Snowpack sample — Snodgrass Mountain, Crested Butte, Colorado (2/4/25, 12:06 PM MST)
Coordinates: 38.923, -106.968
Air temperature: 35 °F
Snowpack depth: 80 cm
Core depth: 30 cm
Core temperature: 35.6 °F
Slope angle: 14°, slope face: 78°
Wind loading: low
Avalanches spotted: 0
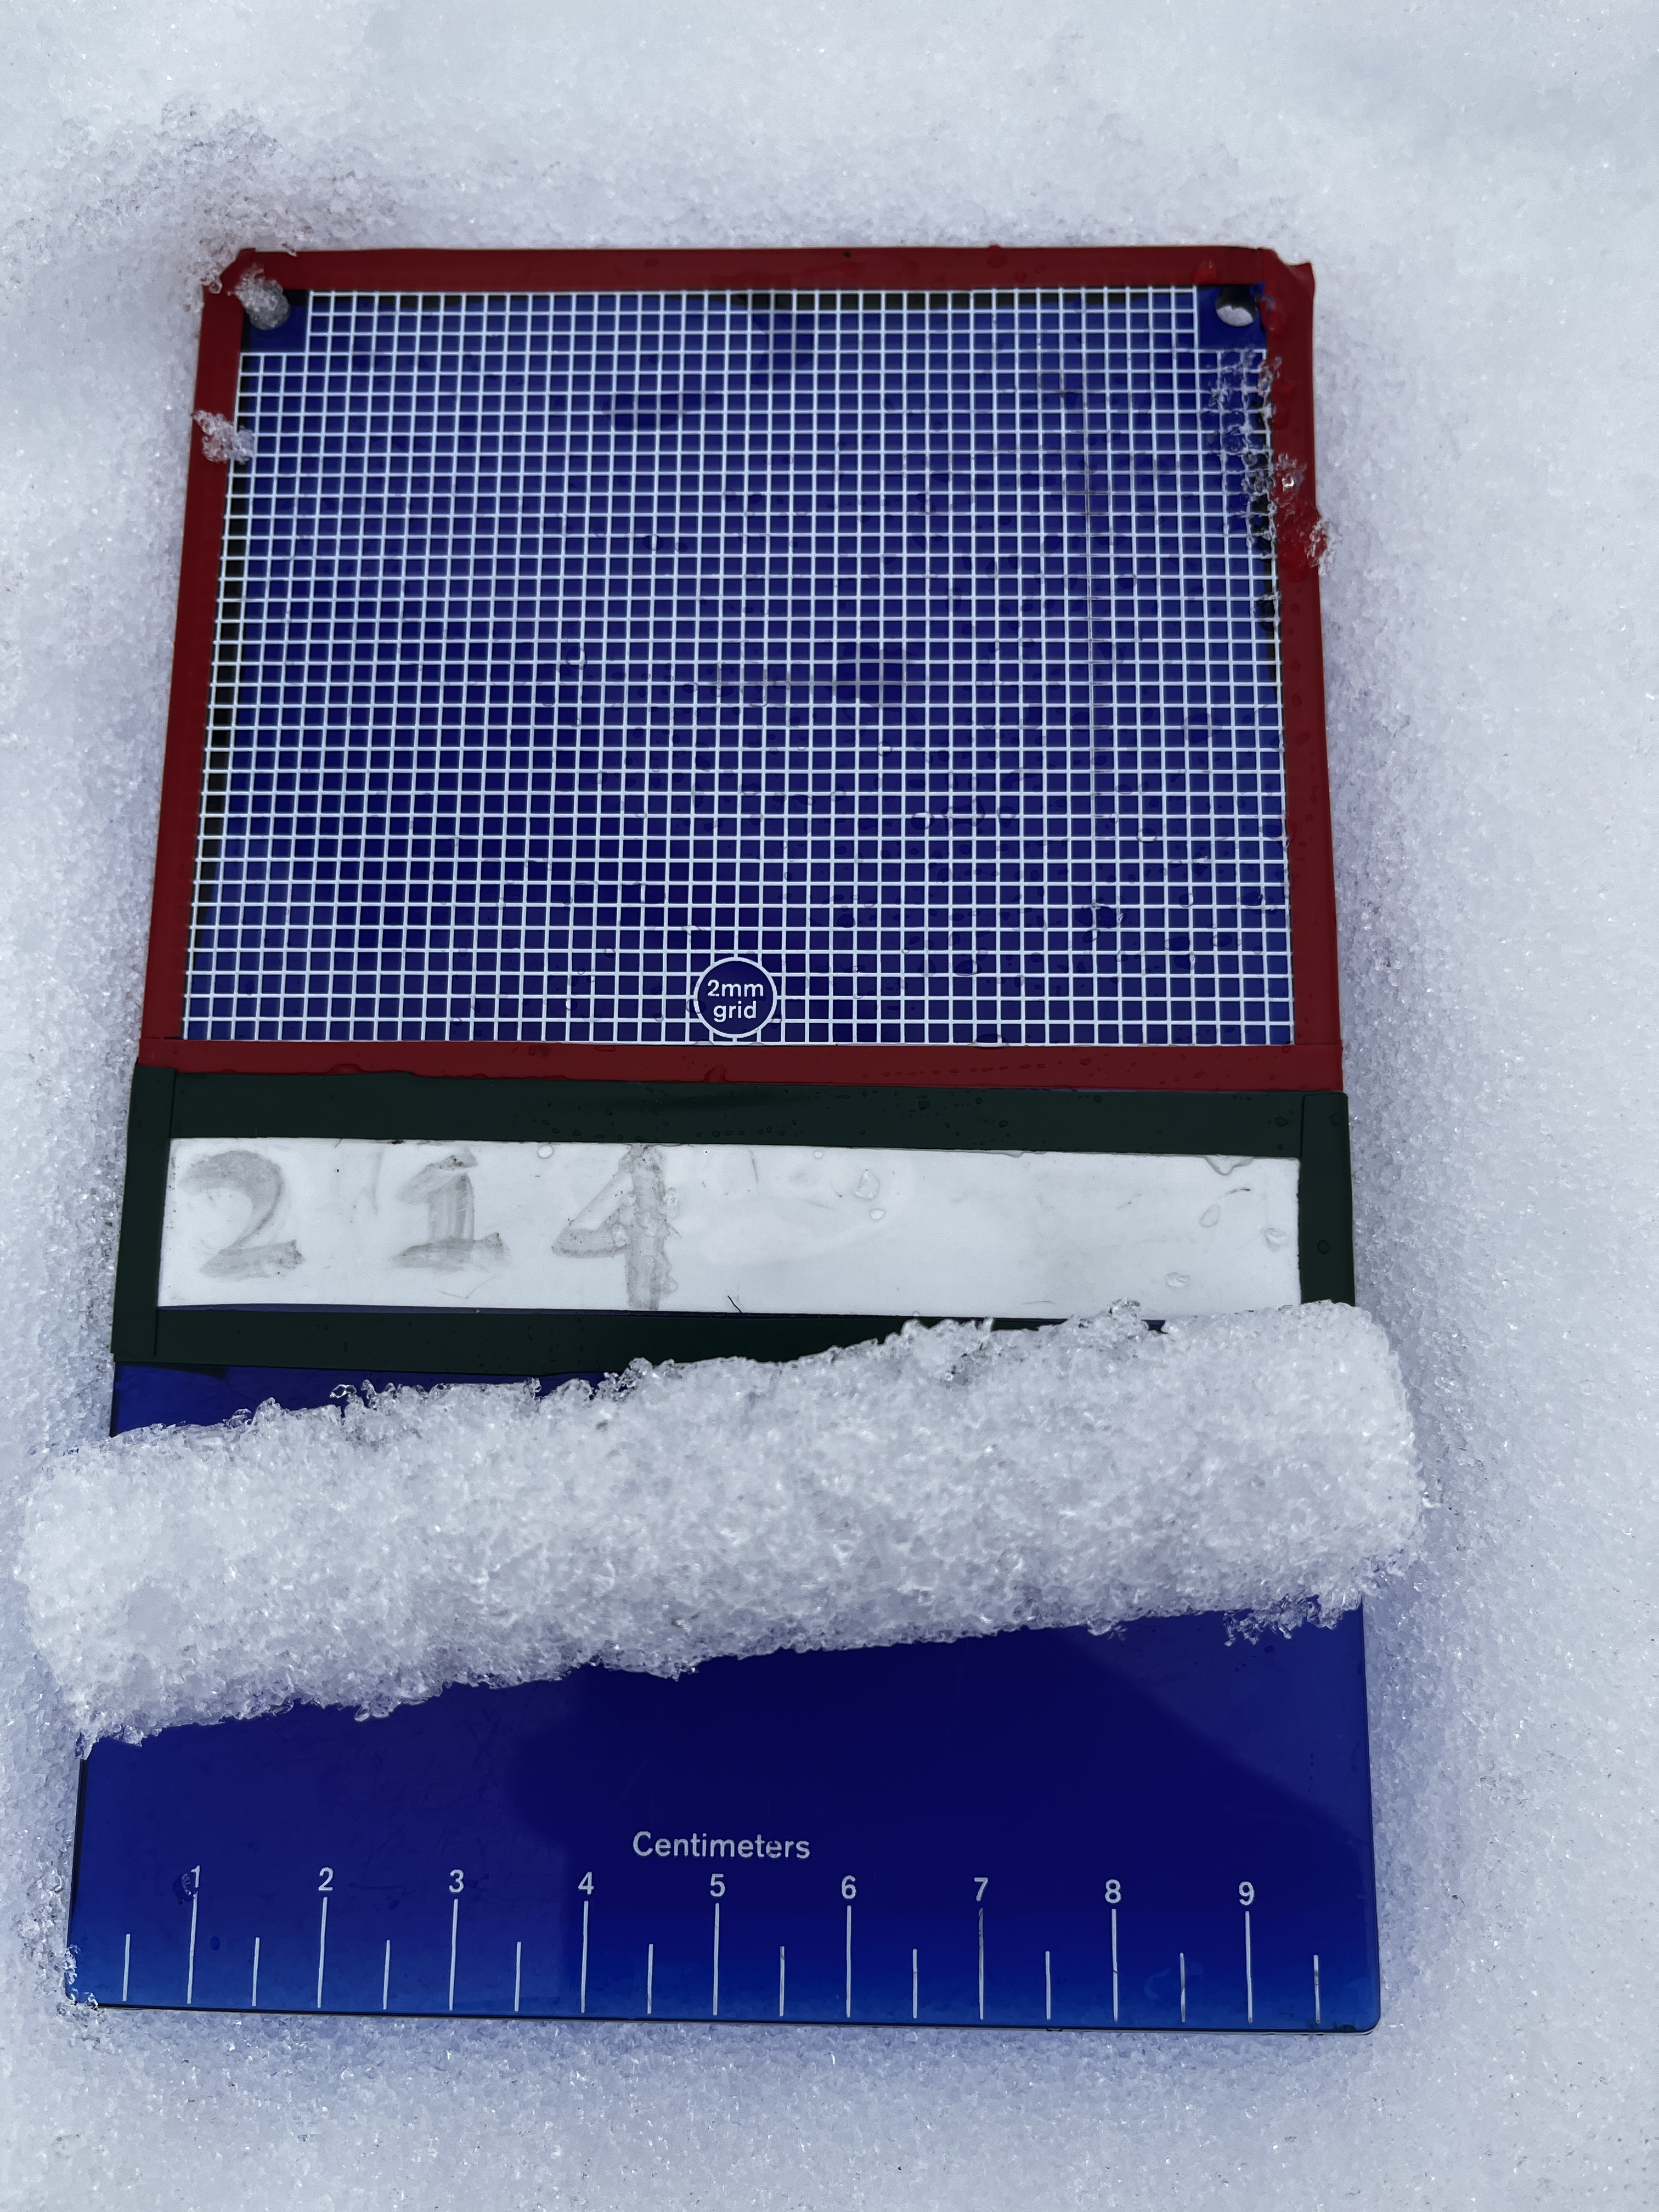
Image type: crystal_card
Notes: No avalanches nearby, unusually warm weather for the last month reported by residents, Collected 25 yards from treeline